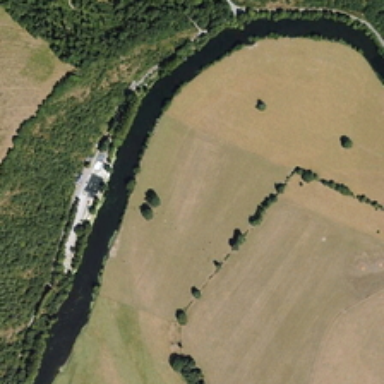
A long river flows through the farmland .